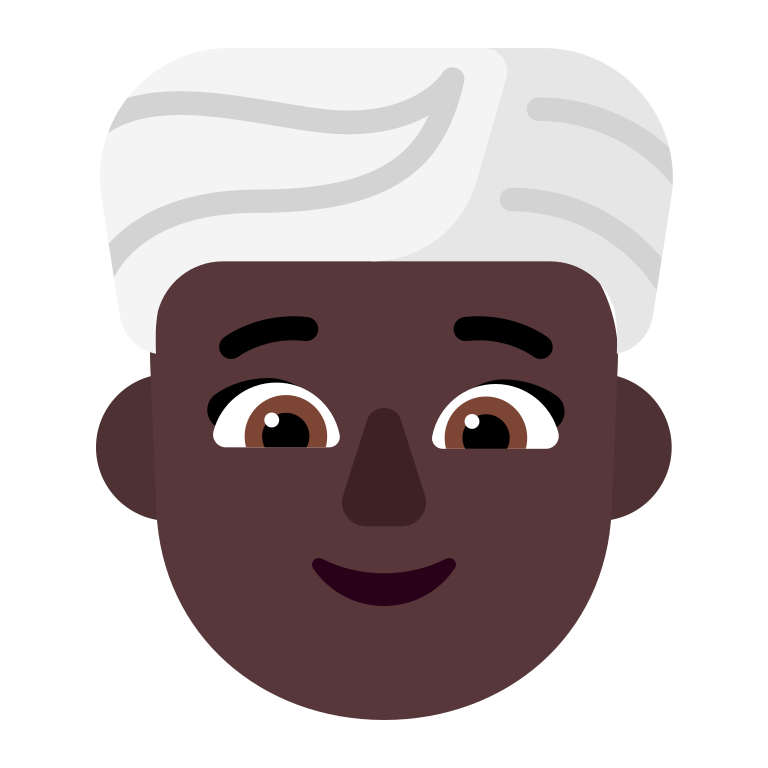
woman wearing turban flat dark